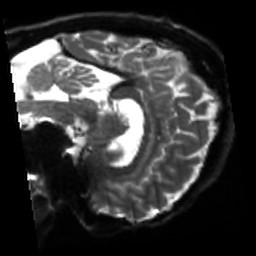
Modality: sbref
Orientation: sagittal
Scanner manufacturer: siemens
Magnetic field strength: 3 T
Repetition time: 4 s
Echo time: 0.0594 s